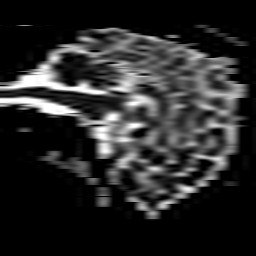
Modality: ADC
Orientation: sagittal
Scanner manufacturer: philips
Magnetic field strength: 3 T
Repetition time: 4.642 s
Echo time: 0.07429 s